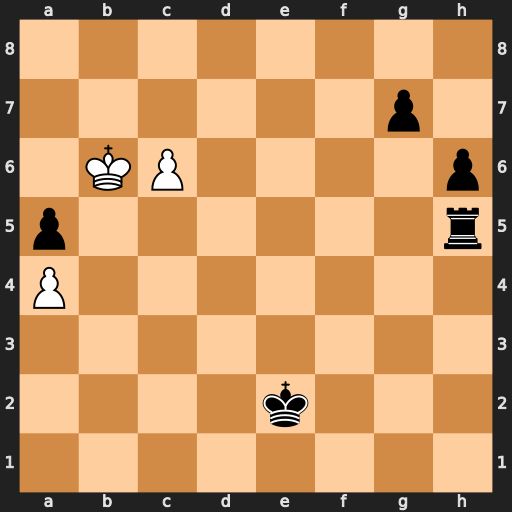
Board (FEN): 8/6p1/1KP4p/p6r/P7/8/4k3/8
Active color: w
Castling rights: -
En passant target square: -
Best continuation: c7 Rg5 c8=Q